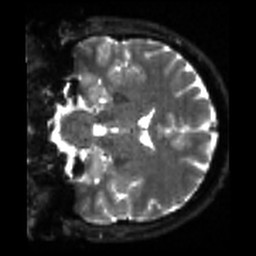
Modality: sbref
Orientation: coronal
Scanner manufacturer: siemens
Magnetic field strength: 3 T
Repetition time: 4 s
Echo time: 0.0594 s